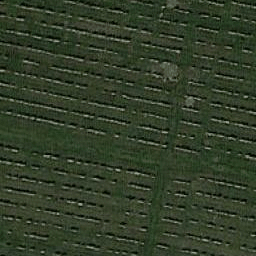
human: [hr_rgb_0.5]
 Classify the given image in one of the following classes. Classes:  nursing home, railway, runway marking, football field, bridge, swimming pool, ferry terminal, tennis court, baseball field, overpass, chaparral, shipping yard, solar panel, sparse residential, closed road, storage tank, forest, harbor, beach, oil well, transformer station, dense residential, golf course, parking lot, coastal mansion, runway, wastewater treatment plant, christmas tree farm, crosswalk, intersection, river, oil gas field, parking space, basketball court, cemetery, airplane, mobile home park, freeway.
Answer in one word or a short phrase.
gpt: cemetery